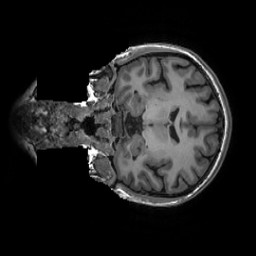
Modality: T1w
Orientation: coronal
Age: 29
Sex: female
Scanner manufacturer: ge
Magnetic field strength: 3 T
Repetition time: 0.007348 s
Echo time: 0.003036 s